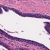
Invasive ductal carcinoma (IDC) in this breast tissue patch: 0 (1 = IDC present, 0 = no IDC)